Question: I've strange Nivo Slider loading problem, the left side of the image shows how my slider looks just after entering the website (and this is WRONG) and right - after a while.
The question is why my images are loaded before containing div (with loading animation) and are shown one below another? Of course the main container has position set to relative and every container img is absolutely positioned at top: 0 and left: 0. Any ideas? Tried to put that on jsfiddle, but I believe Nivo isn't supported.

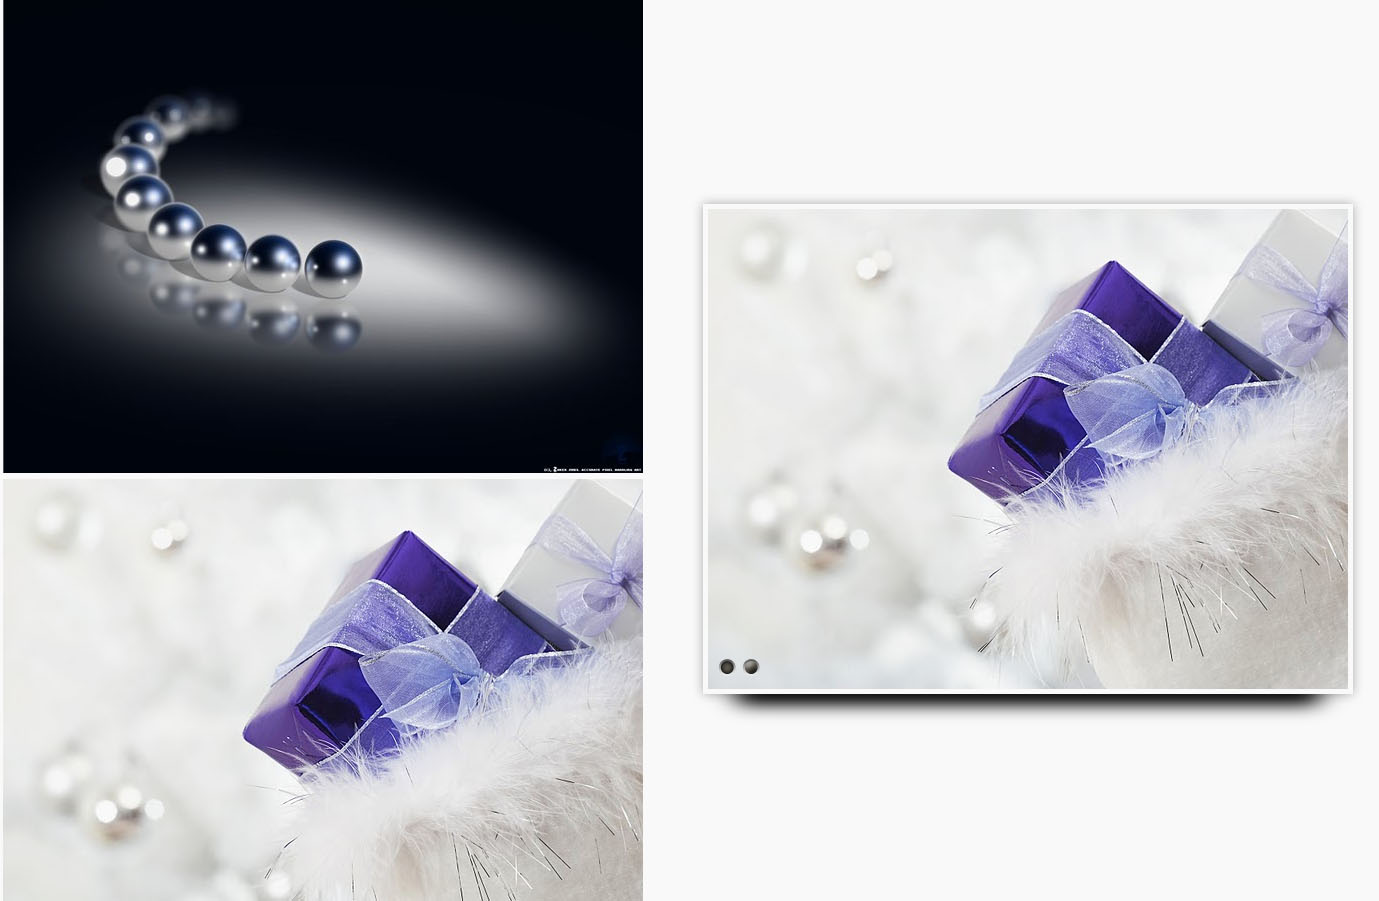
Answer: > How do I stop my images stacking down
the page before the slider has loaded?Due to the fact you have to use the
$(window).load() function there is a
delay before the plugin apply's
certain styles to the elements. You
can help this by manually applying the
above CSS styles to stop the images
stacking on the page before the plugin
loads.
'''
#slider {
//See the "style-pack" for image
background:url(images/loading.gif) no-repeat 50% 50%;
}
#slider img {
display:none;
}
'''
<URL>
Next time I'll start with FAQ ;/ Sorry. I hope this will help somebody in the future...